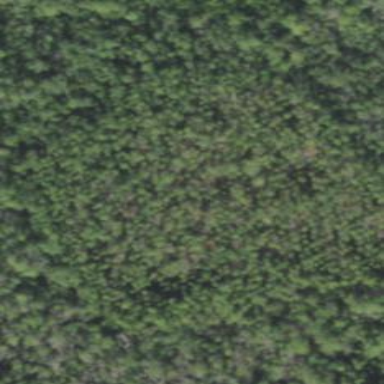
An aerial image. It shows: Forest with needle-leaved trees.